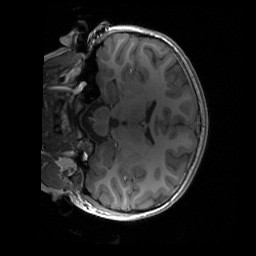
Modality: T1w
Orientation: coronal
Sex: female
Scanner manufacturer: siemens
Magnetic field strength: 3 T
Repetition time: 1.9 s
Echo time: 0.00243 s